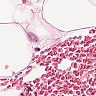
Metastatic tissue present: no